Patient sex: F
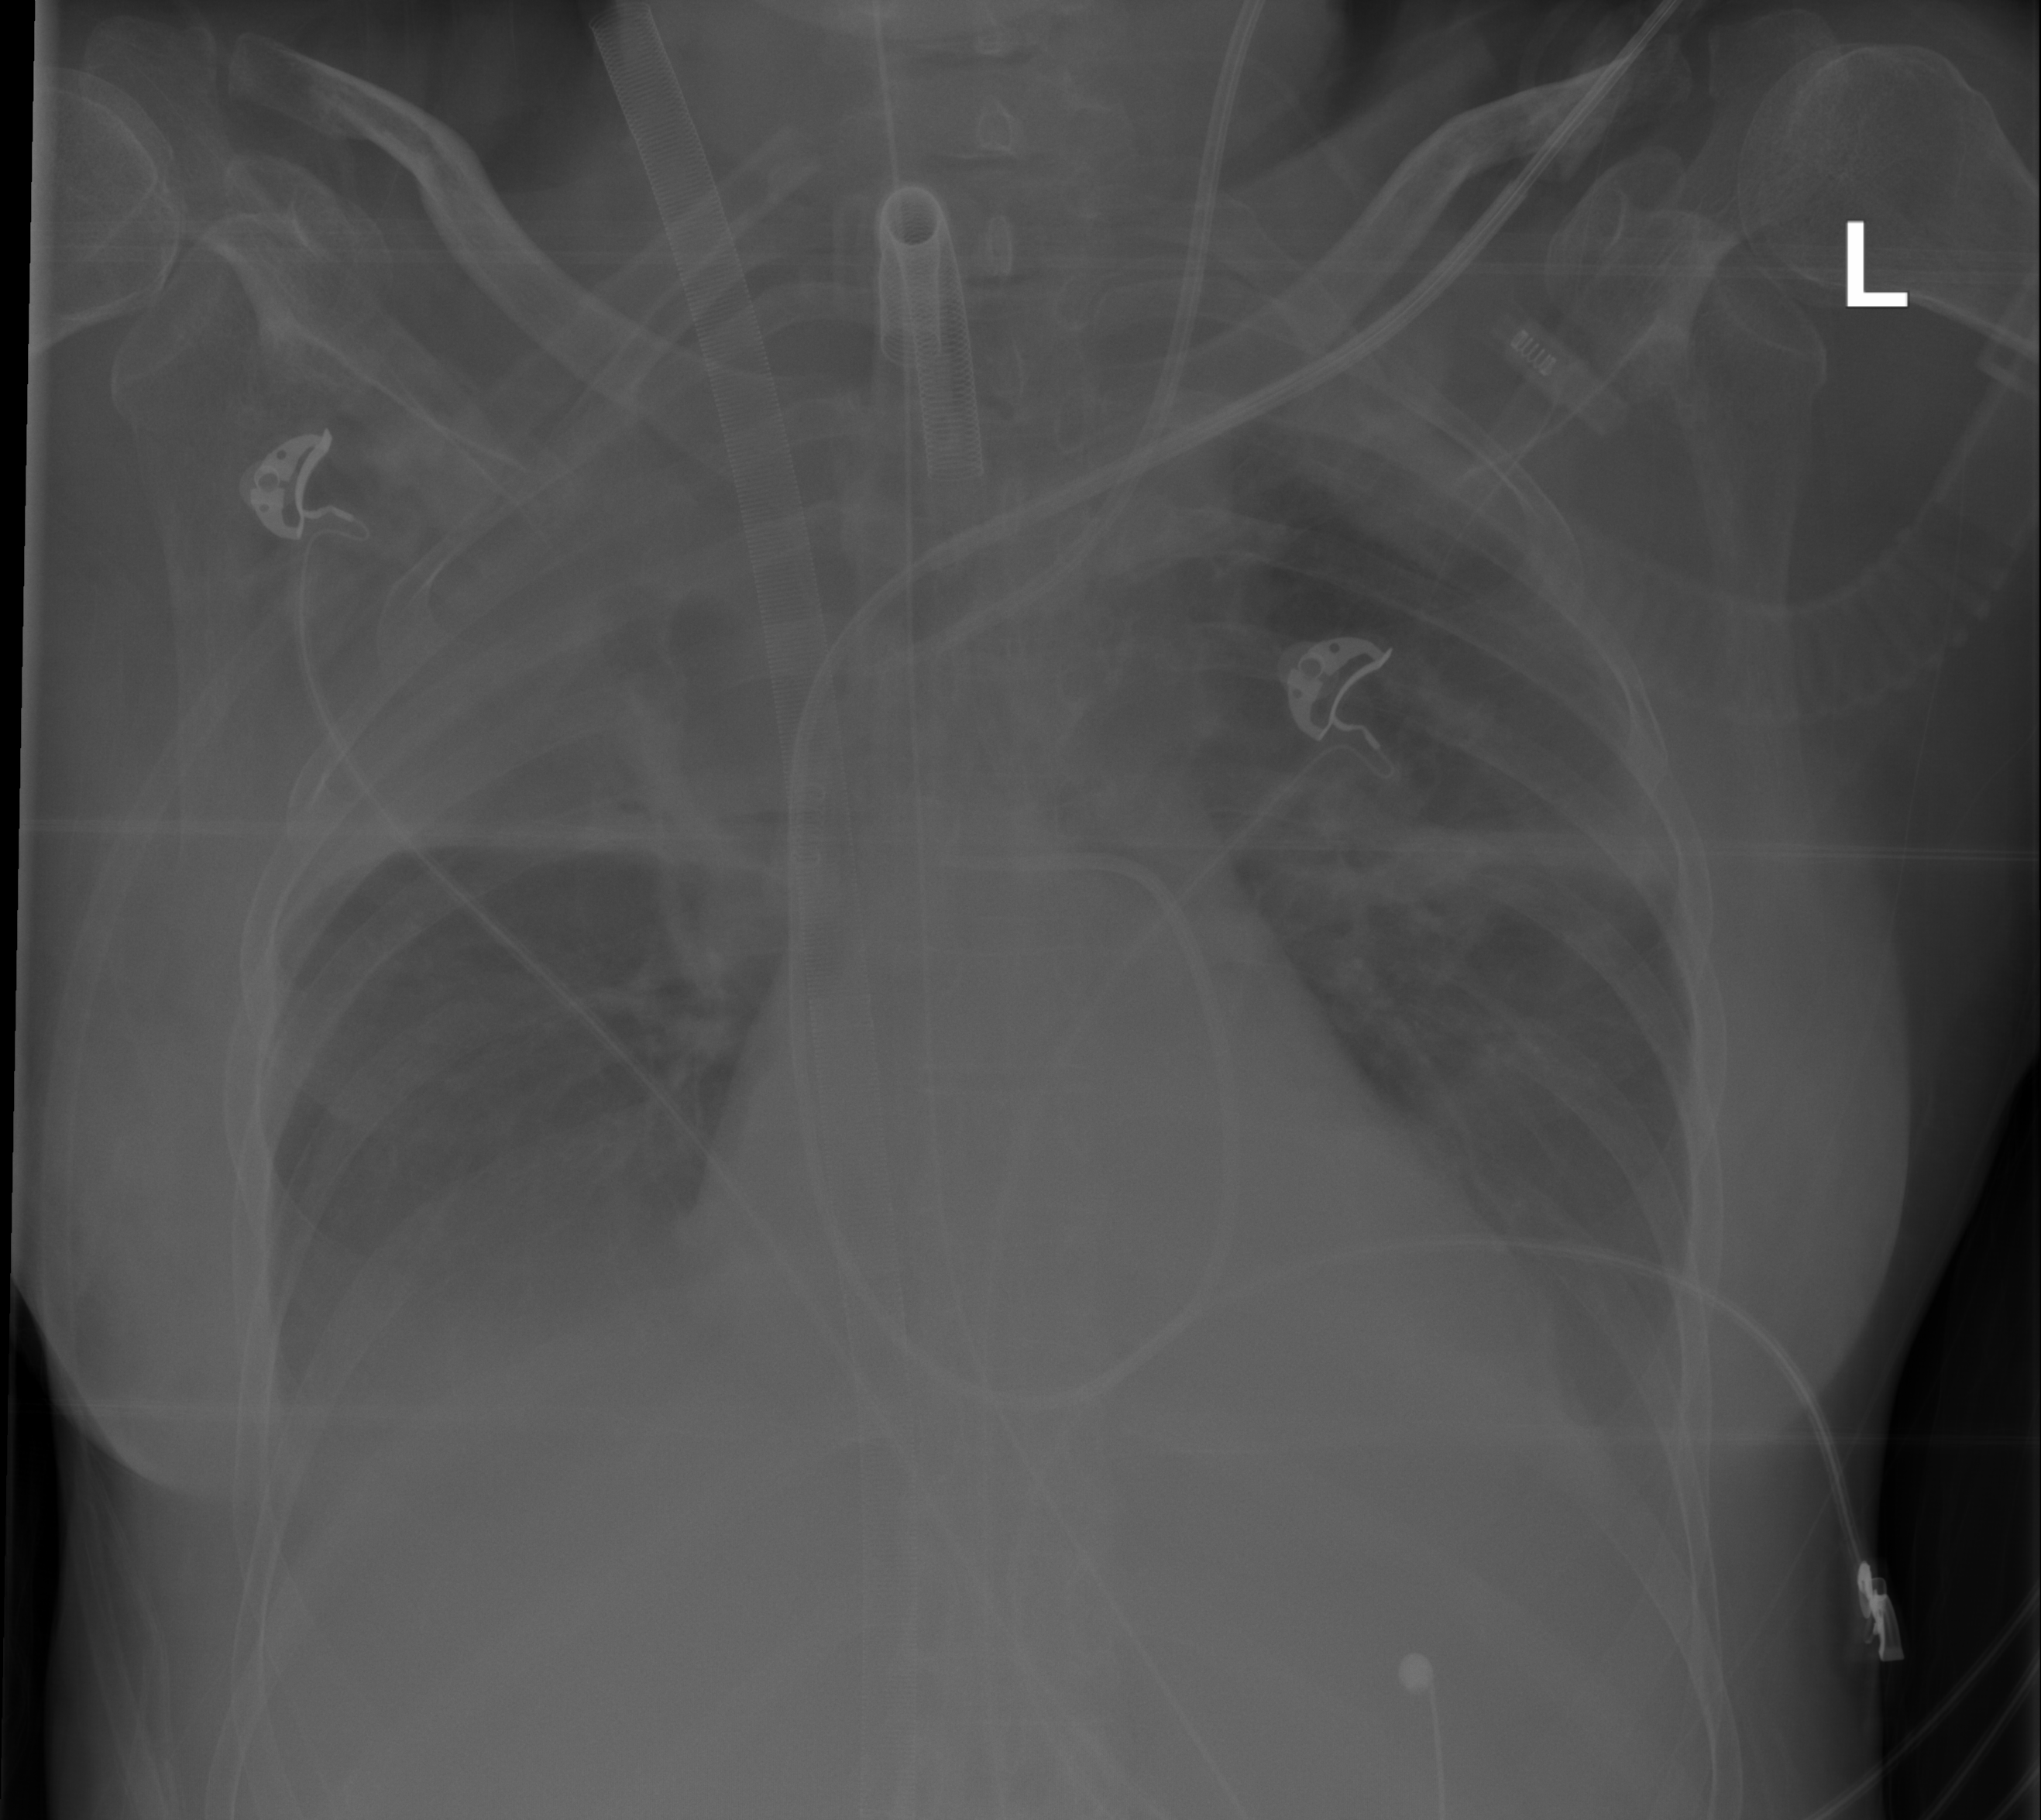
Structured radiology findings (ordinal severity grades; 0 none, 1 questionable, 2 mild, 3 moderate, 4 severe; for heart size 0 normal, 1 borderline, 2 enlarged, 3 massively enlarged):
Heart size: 1
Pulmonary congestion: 2
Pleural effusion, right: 3
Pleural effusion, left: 2
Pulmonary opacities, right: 0
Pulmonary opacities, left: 0
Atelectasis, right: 3
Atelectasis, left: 2